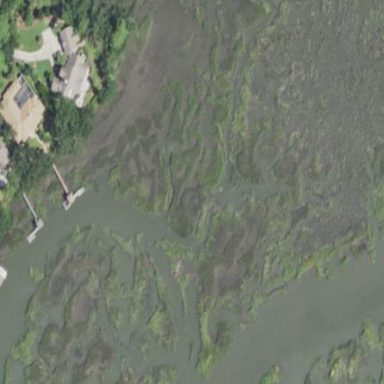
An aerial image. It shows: Marshy wetland area.